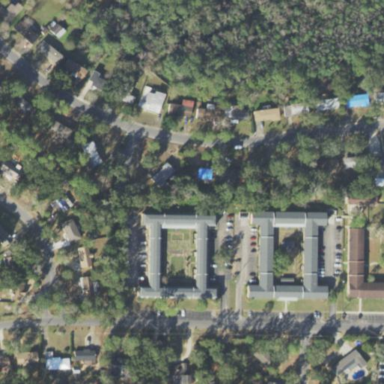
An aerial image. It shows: This residential area consists of single-family homes.